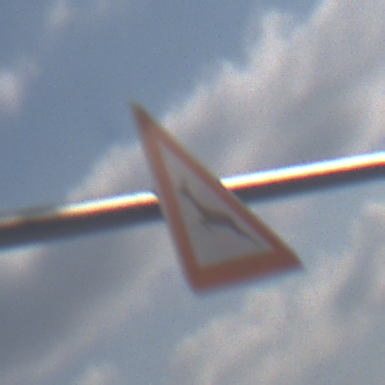
Verkehrszeichen: WildwechselRechts
Umgebung: Outdoor, Nature
Tageszeit: MorningAfternoon
Wetter: PartlyCloudy
Licht: Natural
Jahreszeit: Winter
Kontrast: HighContrast